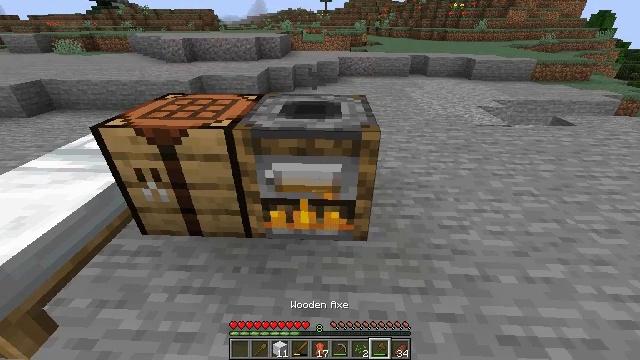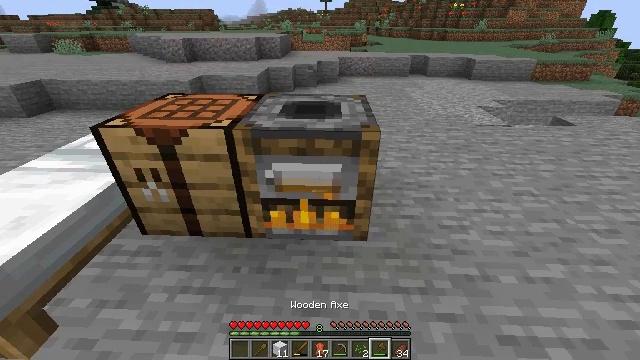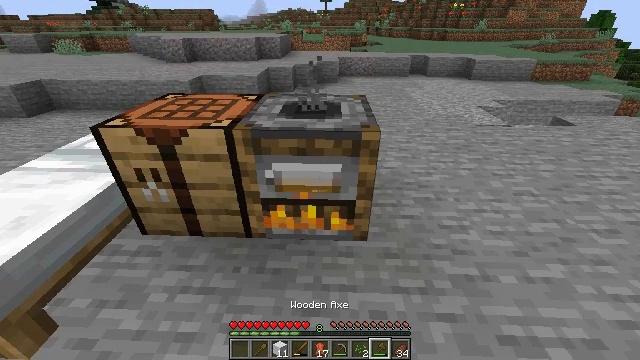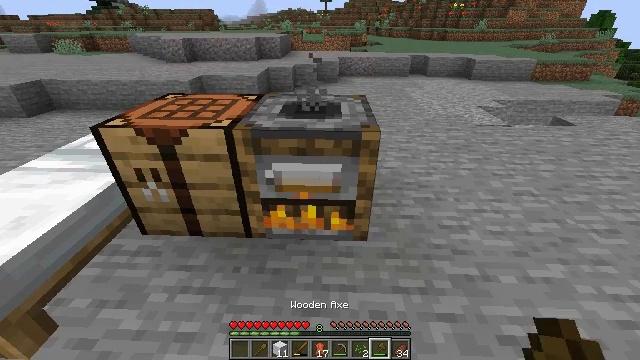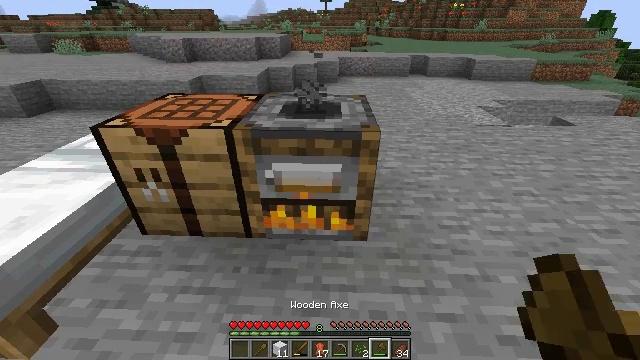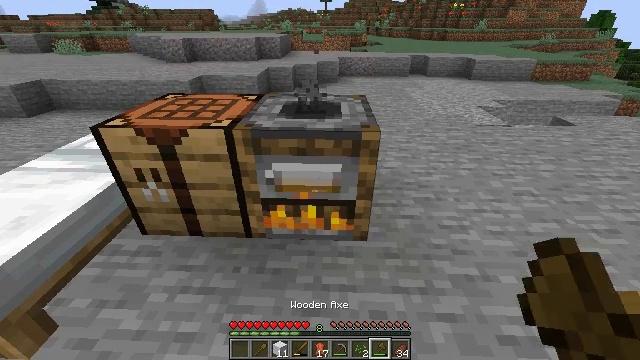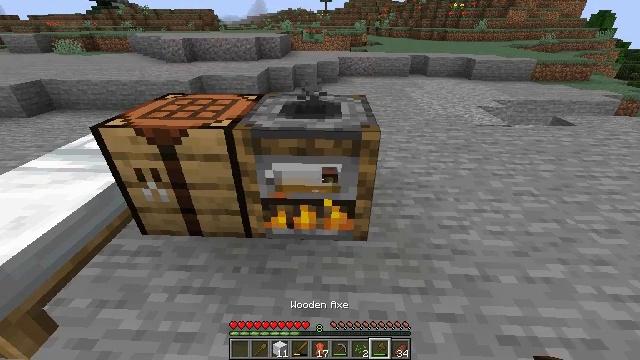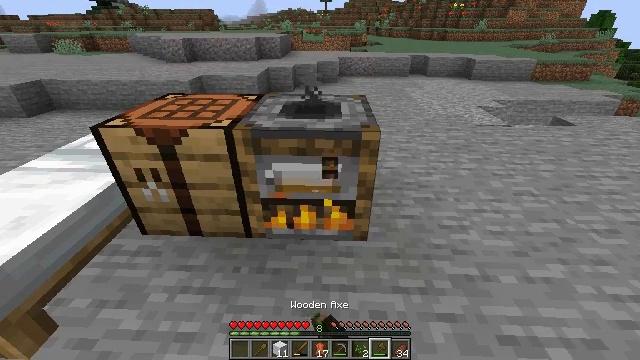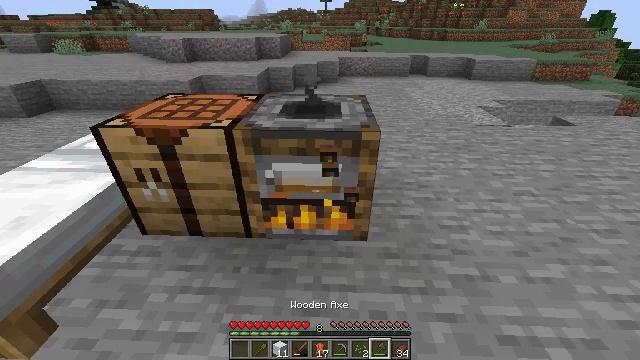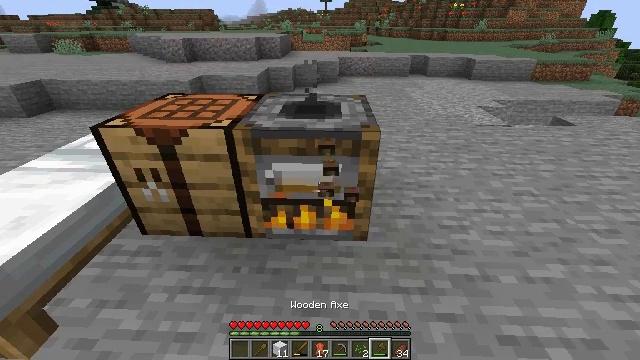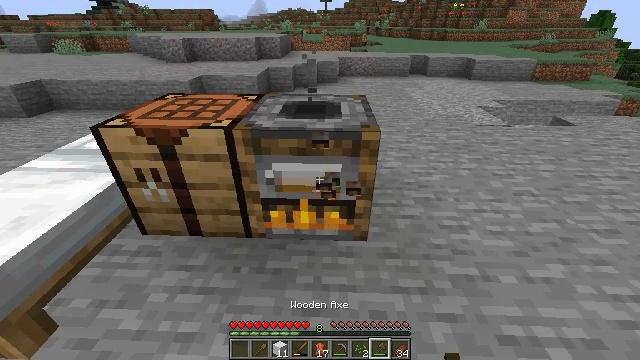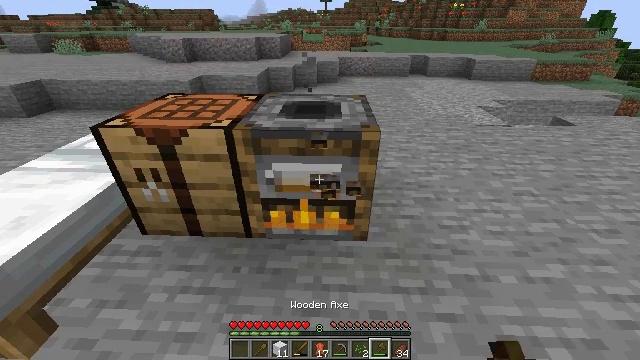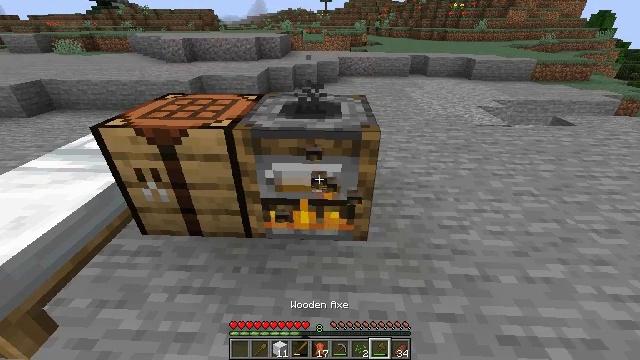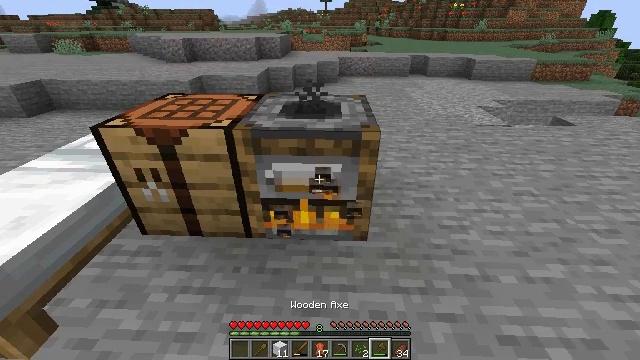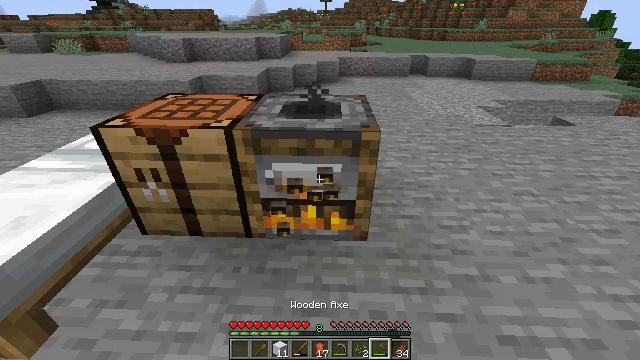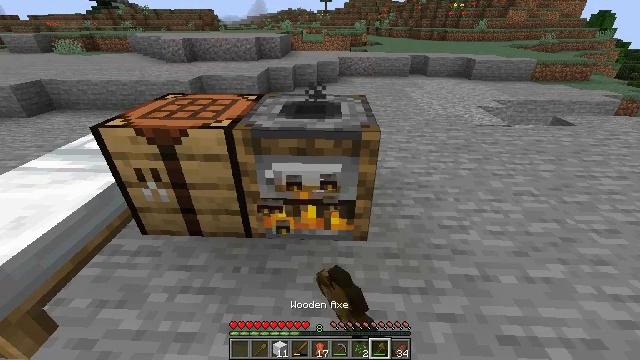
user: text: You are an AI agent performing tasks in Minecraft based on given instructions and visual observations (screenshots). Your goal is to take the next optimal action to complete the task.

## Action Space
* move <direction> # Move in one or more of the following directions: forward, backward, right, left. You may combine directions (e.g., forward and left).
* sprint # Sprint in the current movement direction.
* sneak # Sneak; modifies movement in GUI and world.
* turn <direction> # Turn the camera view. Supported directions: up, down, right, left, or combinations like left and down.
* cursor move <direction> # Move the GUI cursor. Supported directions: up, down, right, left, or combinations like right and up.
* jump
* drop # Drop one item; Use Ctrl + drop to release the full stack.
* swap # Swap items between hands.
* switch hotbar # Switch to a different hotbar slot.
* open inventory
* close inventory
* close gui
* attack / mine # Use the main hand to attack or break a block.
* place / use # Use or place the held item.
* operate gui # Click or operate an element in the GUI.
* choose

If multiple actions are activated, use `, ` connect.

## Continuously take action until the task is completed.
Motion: motion action
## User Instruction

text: Destroy the smoker to move it.
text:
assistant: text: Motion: no_op
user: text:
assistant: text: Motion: no_op
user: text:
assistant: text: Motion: no_op
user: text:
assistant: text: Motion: no_op
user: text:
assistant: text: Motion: no_op
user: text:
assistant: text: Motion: attack / mine
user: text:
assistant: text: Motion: attack / mine
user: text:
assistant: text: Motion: attack / mine
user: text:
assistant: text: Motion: attack / mine
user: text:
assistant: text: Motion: attack / mine
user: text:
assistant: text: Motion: attack / mine
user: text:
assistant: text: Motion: attack / mine
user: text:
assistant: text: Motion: attack / mine
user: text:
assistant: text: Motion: attack / mine
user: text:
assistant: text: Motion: attack / mine
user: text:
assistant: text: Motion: attack / mine
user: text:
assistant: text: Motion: move forward, attack / mine
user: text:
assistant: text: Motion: move forward, attack / mine
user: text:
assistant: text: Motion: move forward, attack / mine
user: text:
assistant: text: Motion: move forward, attack / mine
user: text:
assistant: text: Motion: turn down, attack / mine
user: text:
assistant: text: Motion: attack / mine
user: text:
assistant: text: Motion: attack / mine
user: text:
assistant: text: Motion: attack / mine
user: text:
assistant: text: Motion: attack / mine
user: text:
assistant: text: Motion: attack / mine
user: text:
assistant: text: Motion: attack / mine
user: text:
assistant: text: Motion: no_op
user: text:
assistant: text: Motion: turn down
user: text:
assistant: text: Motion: turn right and down